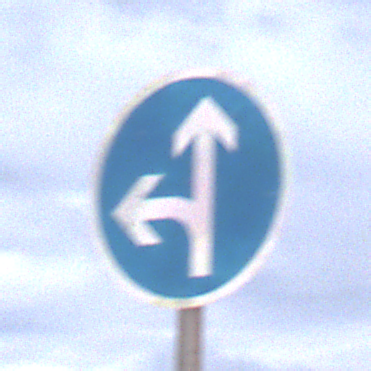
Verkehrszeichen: VorgeschriebeneFahrtrichtungGeradeausOderLinks
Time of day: Midday
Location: Outdoor (Urban)
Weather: Overcast
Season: NotSpecified
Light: Natural